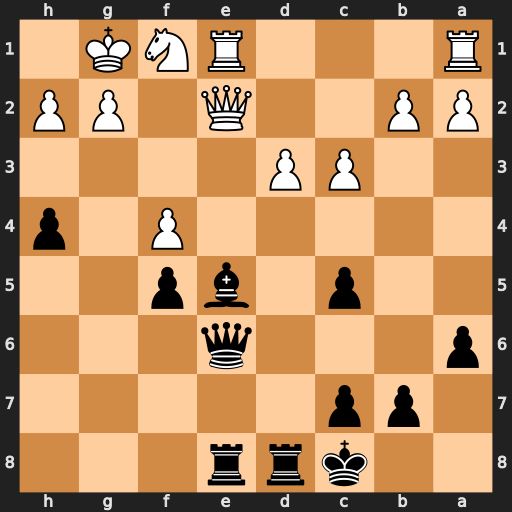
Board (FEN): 2krr3/1pp5/p3q3/2p1bp2/5P1p/2PP4/PP2Q1PP/R3RNK1
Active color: b
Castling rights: -
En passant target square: -
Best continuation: Bd4+ cxd4 Qxe2 Rxe2 Rxe2